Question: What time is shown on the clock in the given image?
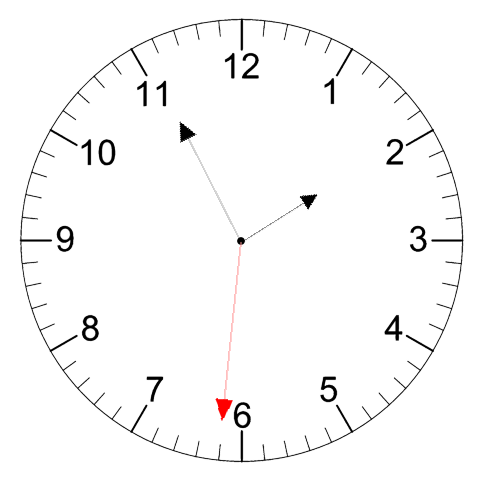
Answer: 01:55:31